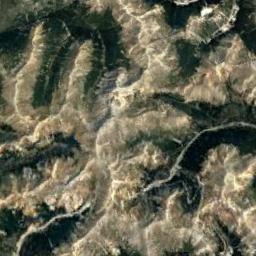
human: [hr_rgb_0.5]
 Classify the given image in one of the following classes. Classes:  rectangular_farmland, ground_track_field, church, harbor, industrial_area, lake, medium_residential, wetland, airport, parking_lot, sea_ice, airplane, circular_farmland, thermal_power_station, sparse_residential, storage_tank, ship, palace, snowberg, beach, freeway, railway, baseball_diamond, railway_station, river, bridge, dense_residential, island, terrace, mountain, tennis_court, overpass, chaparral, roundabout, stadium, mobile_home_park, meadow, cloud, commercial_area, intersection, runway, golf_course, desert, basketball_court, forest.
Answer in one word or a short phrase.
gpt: mountain